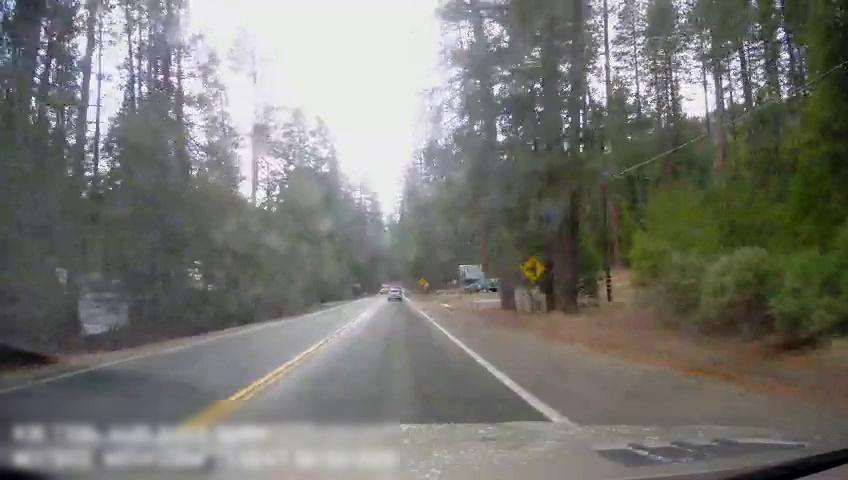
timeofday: Day
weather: Sunny
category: Drivable Space
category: Vehicles | SUV
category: Vehicles | SUV
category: Vehicles | Truck
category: Lanes | Current Lane
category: Lanes | Current Lane
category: Lanes | Opposite Lane
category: Lanes | Opposite Lane
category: Traffic | Signs